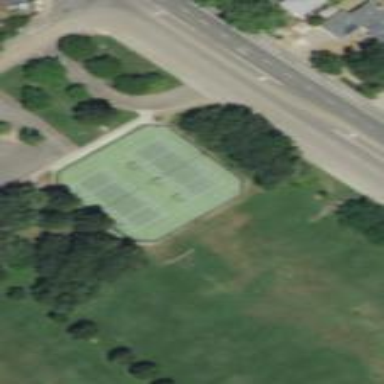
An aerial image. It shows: Tennis court.